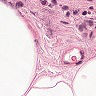
Metastatic tissue present: no